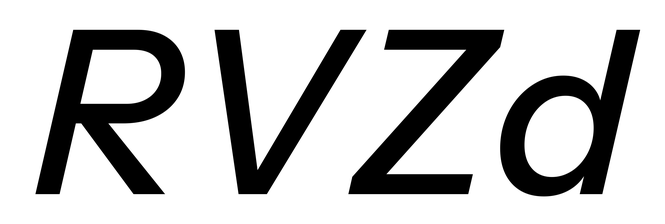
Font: InstrumentSans-Italic_Medium_Italic